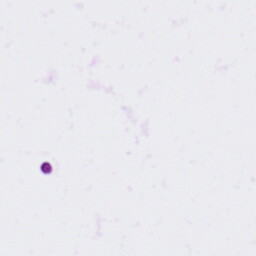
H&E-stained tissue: Ovarian